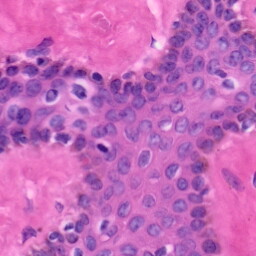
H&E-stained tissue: Skin